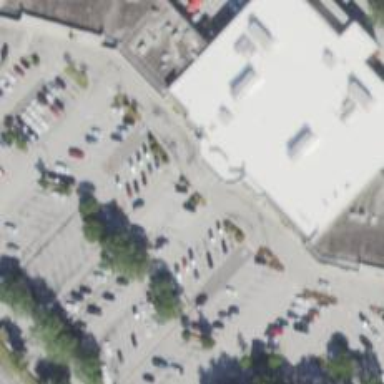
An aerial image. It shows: Parking space is available.